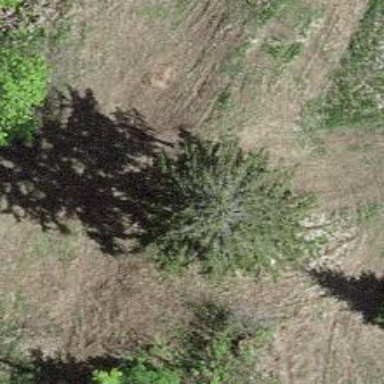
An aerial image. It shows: Beautiful tree in nature.